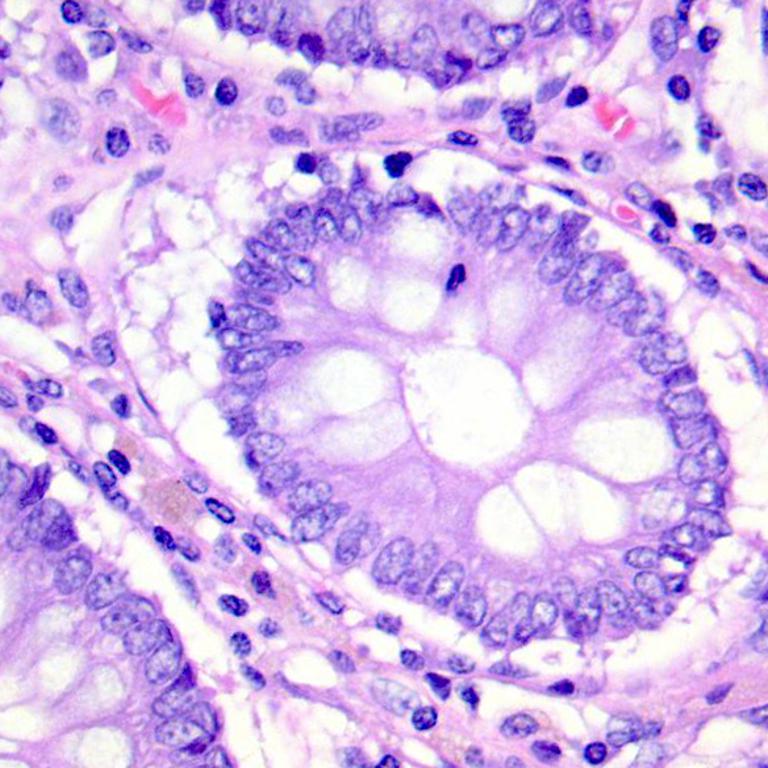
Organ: colon
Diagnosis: benign